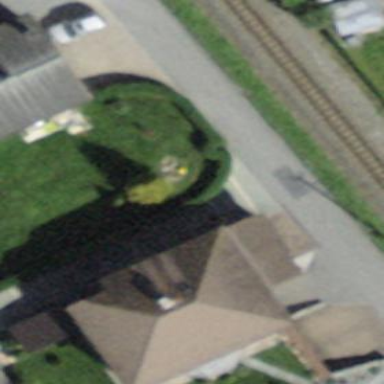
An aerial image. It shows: Hipped roof house.